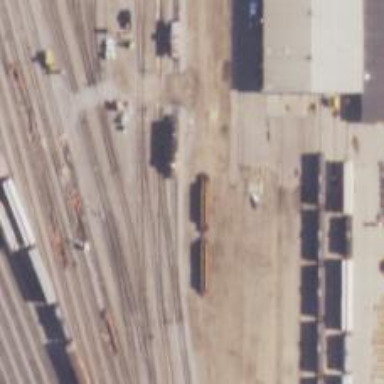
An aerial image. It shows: Railway yard used for servicing trains.